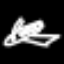
Label: airplane